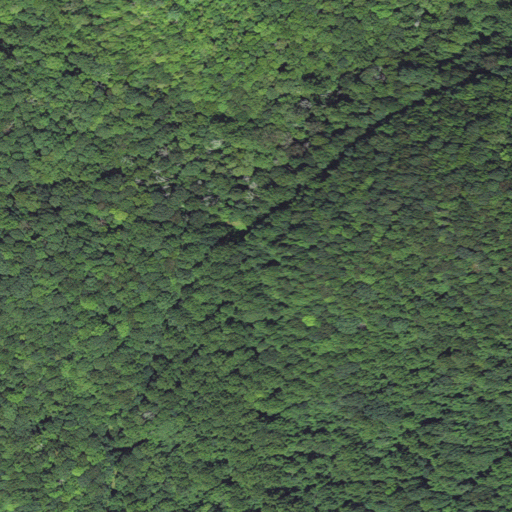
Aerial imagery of gap in North Carolina named Jutts Gap containing deciduous forest, mixed forest, and evergreen forest